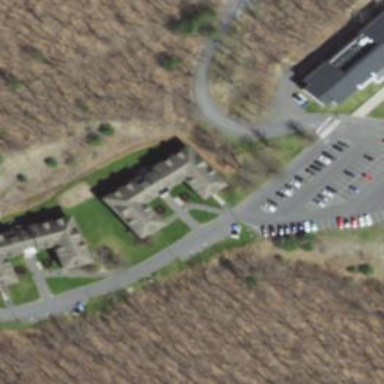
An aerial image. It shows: Dormitory building.